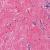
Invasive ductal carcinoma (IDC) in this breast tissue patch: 0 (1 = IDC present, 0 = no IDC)